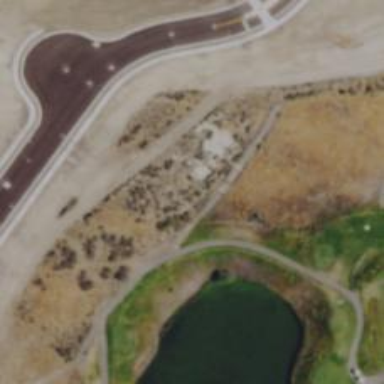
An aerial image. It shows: Service road designated as golf cart path.